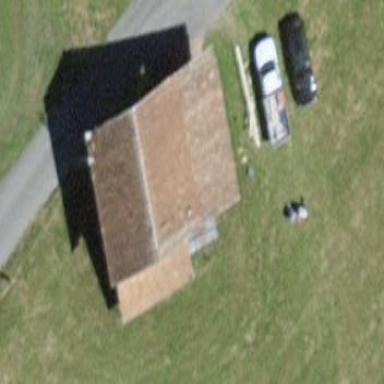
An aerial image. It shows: Rural barn.